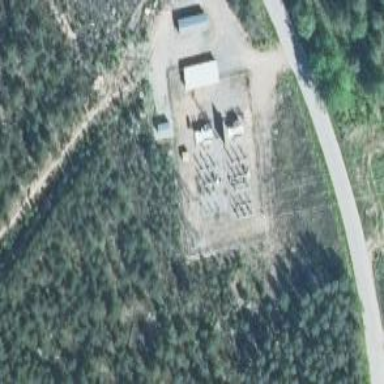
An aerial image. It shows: Distribution power substation enclosed by fence.